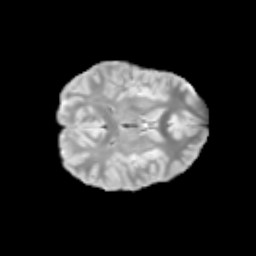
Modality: T2w
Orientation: axial
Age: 11
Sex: female
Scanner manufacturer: siemens
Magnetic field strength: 3 T
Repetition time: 3.8 s
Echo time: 0.07 s